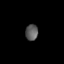
Tissue: lung
Cell type: Epithelial cells
Senescence score: 0.197
Nuclear area (px): 196
Mean DAPI intensity: 91.714